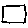
Label: square